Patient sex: M
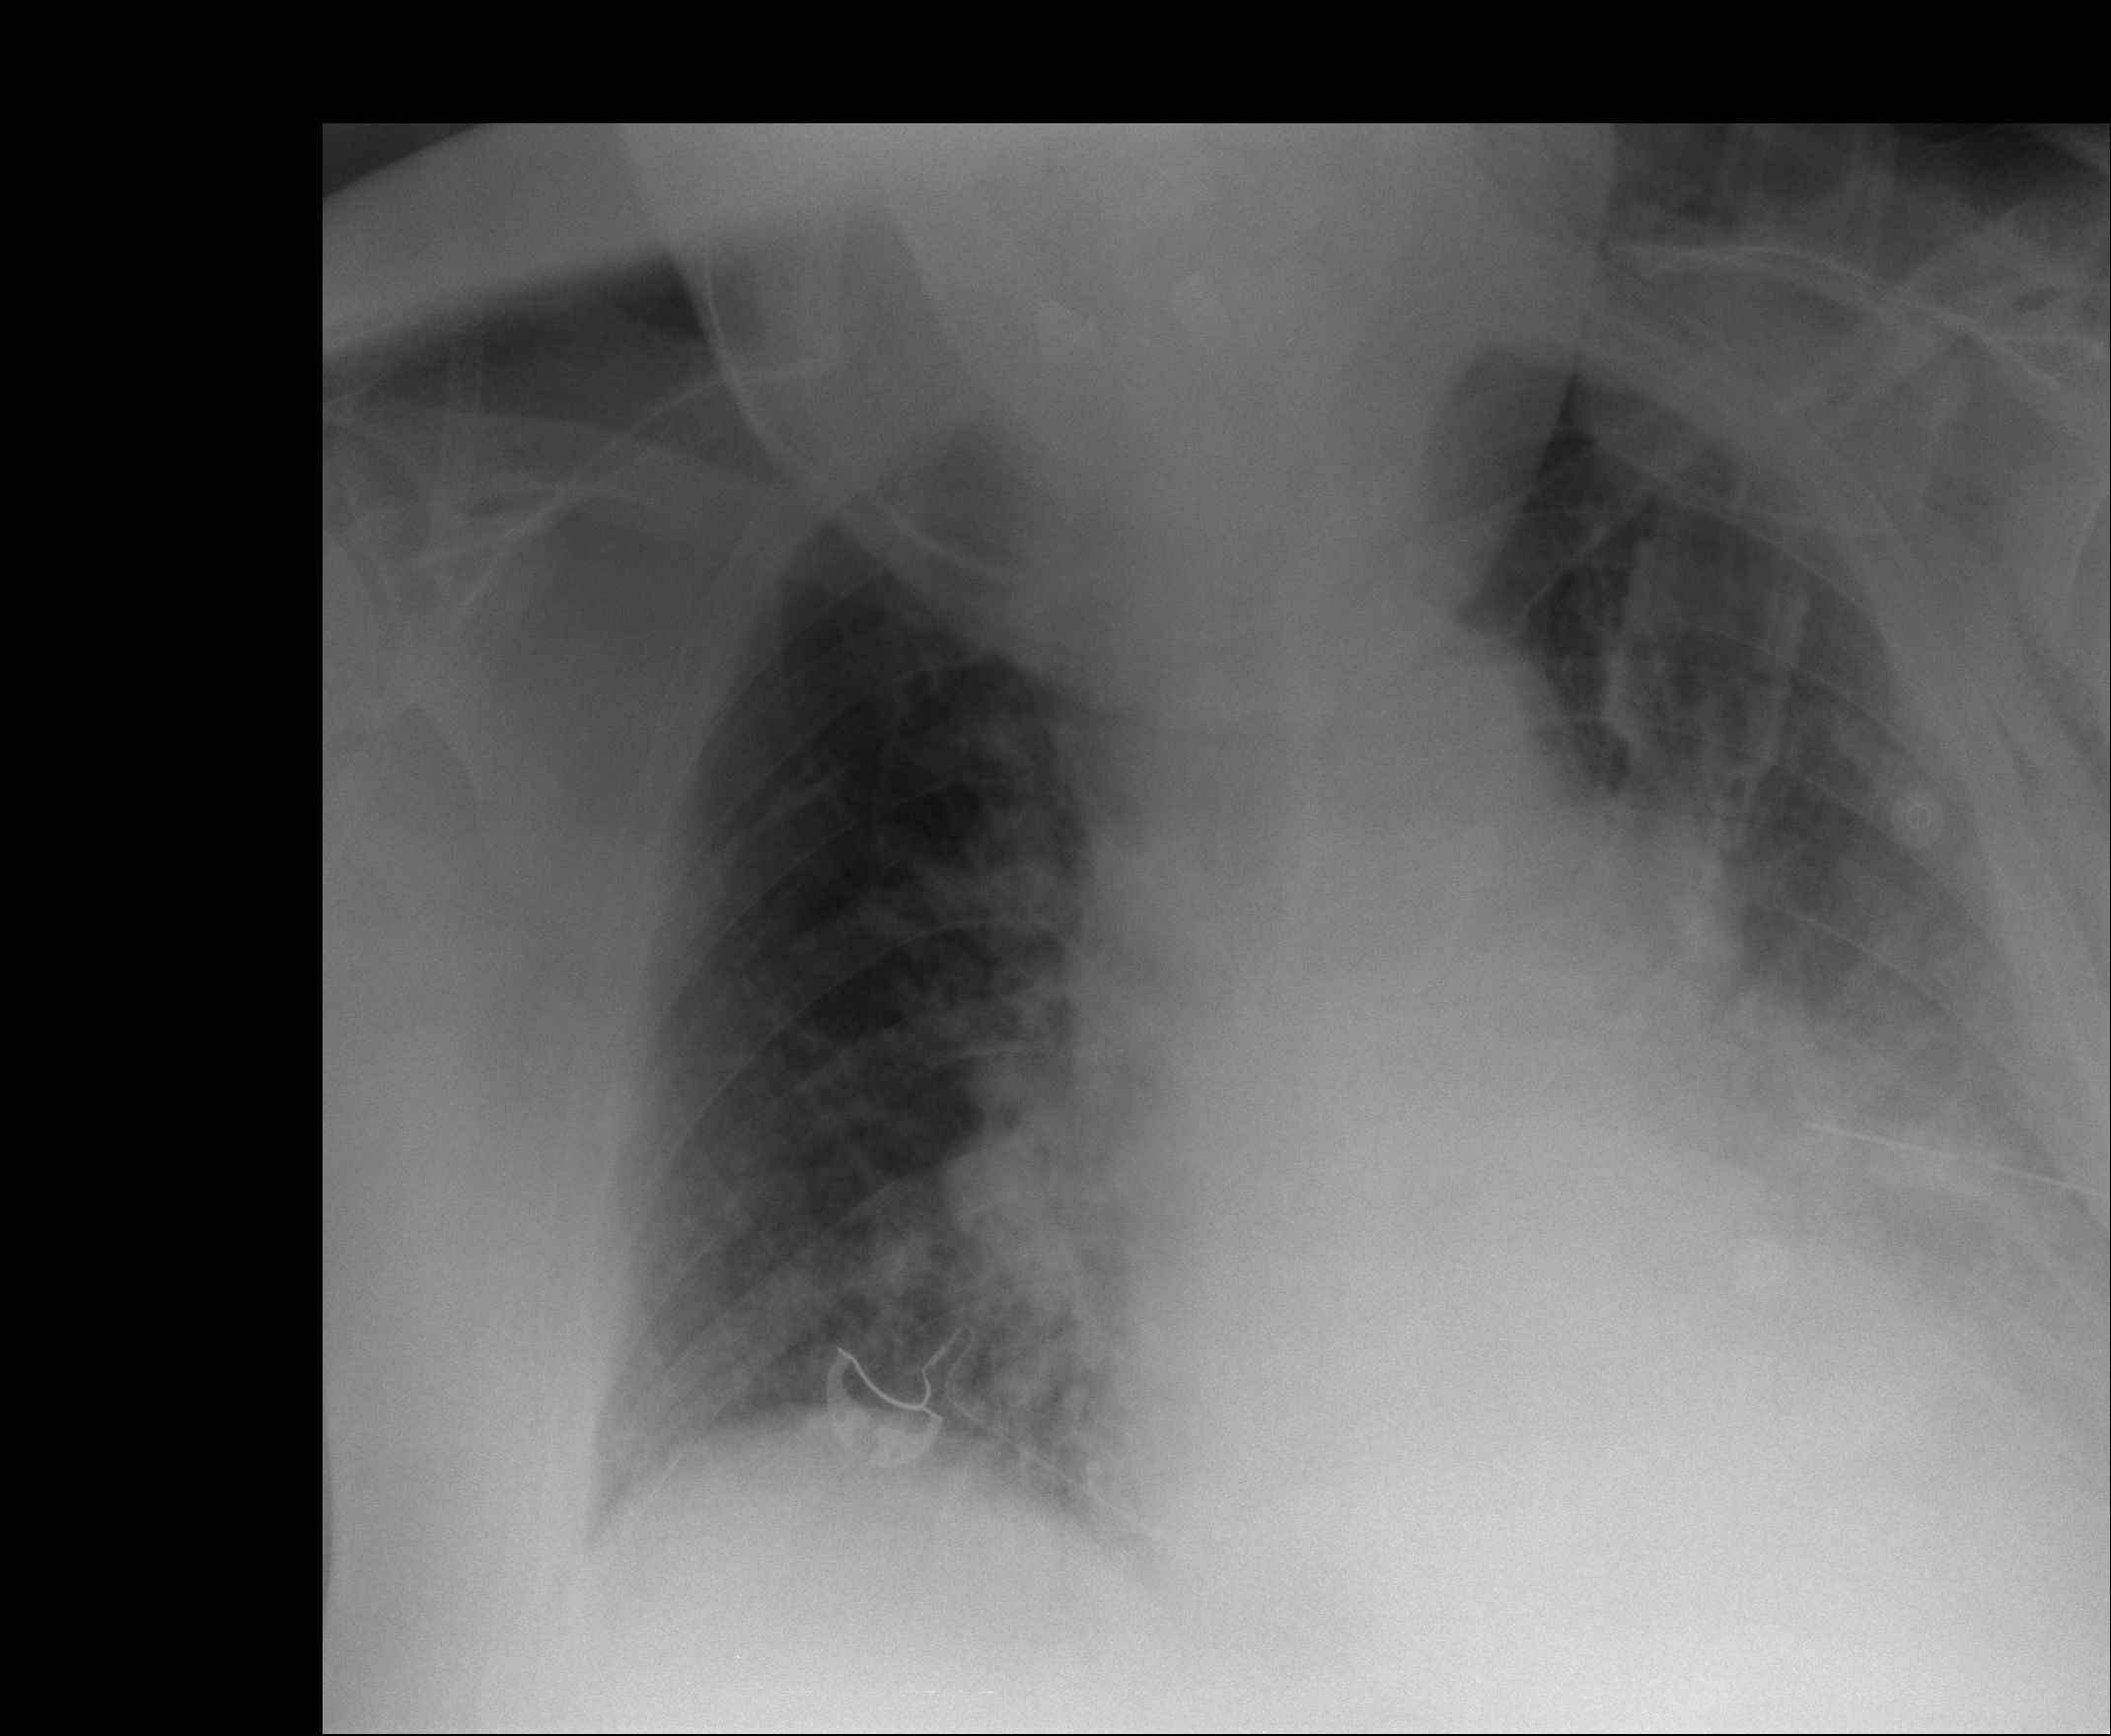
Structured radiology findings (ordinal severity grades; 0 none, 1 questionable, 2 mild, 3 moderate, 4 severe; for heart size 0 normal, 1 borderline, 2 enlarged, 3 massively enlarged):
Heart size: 1
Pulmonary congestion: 2
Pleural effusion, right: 0
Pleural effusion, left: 2
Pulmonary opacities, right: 0
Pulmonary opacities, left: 2
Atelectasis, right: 0
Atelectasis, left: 3